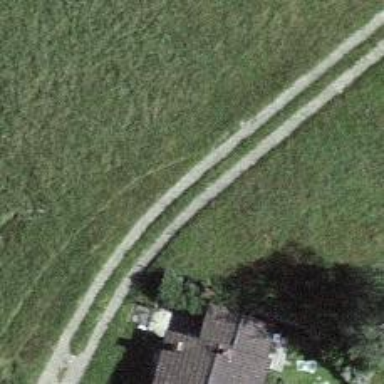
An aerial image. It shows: Driveway with surface made of grass pavers. The track type is grade3.